Aerial crown-view tile of a tropical tree (Barro Colorado Island, Panama), acquired 20240716:
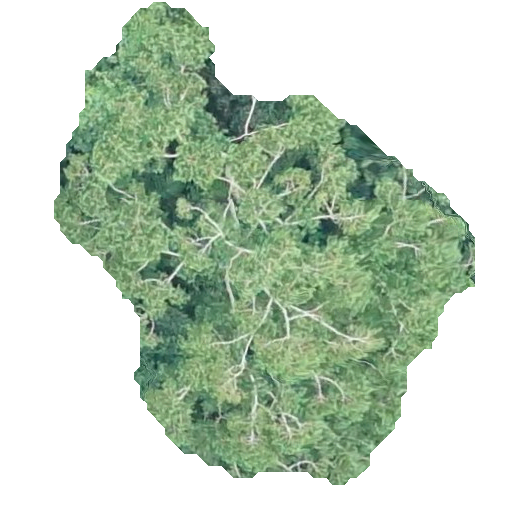
Species: Trema micranthum
GBIF accepted scientific name: Trema micranthum
Crown area: 191.032 m²